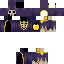
A female skeleton skin with dark skin, wearing brown helmet dressed in a purple robe top and brown pants, featuring a closed mouth.